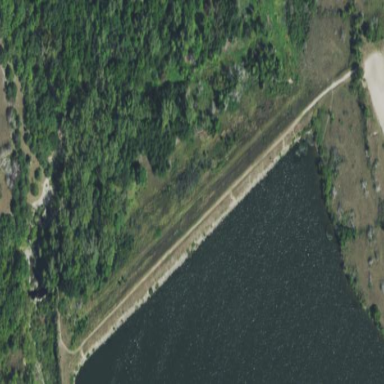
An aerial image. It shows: Dam along waterway.